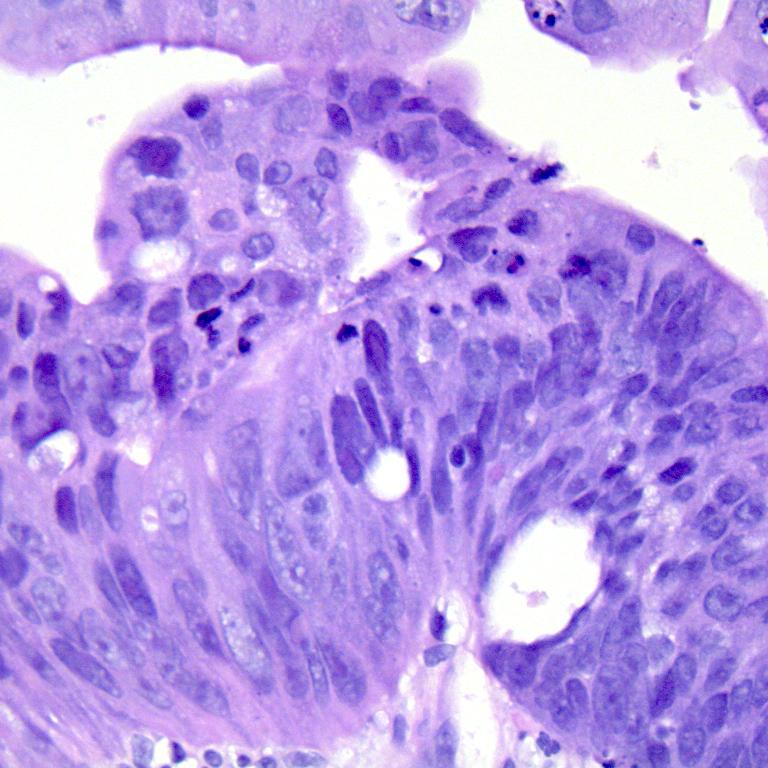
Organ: colon
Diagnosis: adenocarcinomas